Interaction volume radius: 5 \u00c5
Interaction volume height: 10 \u00c5
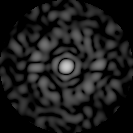
Disorder parameter: 0.8838